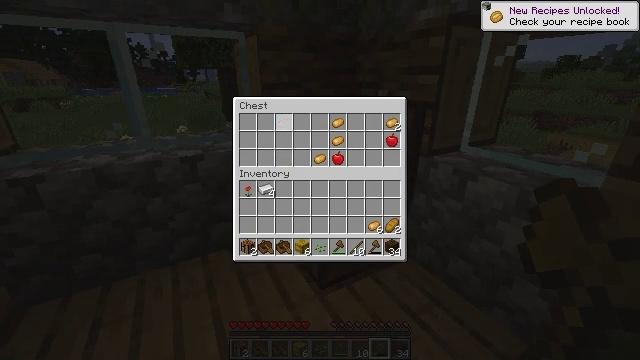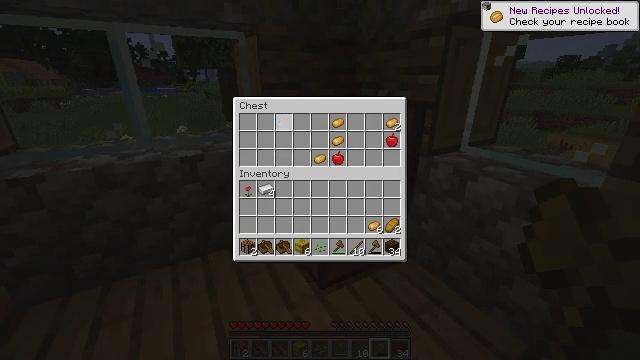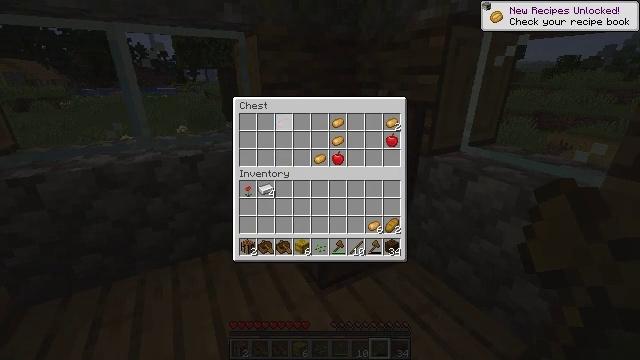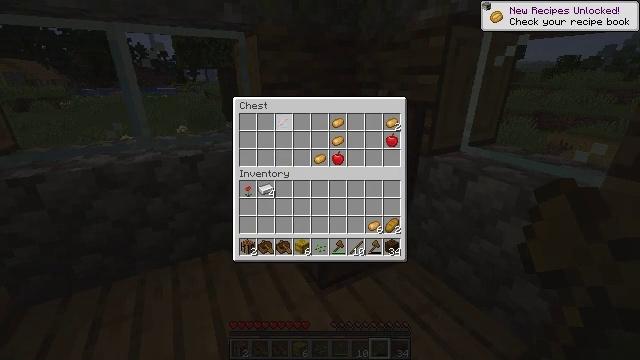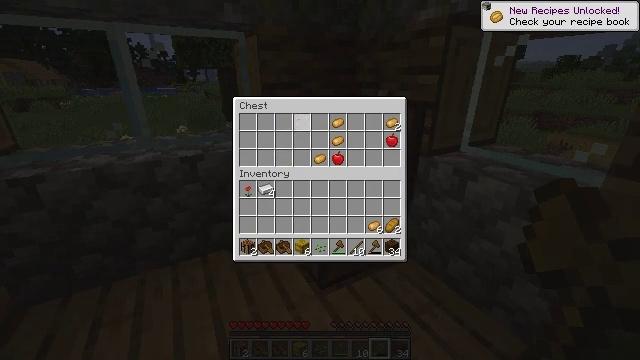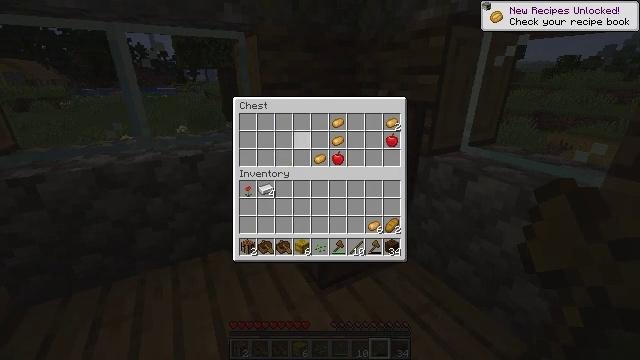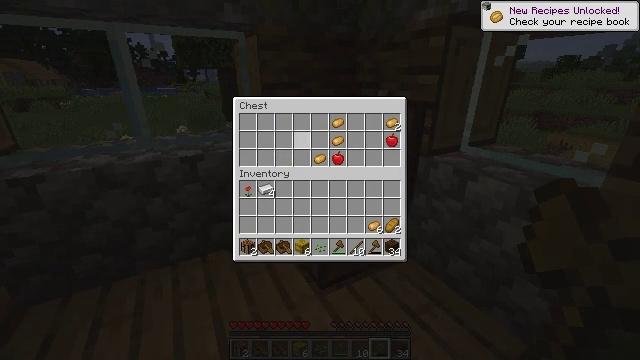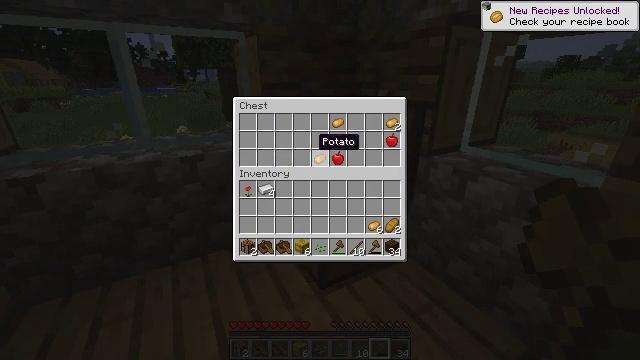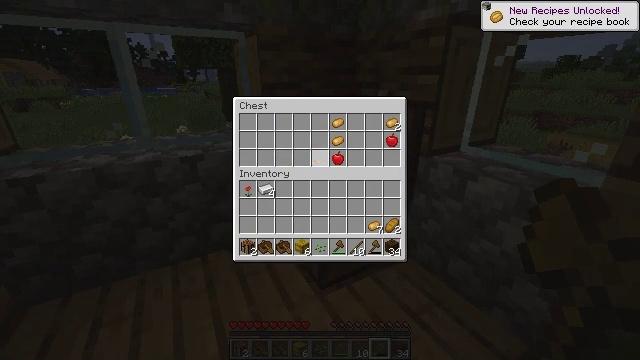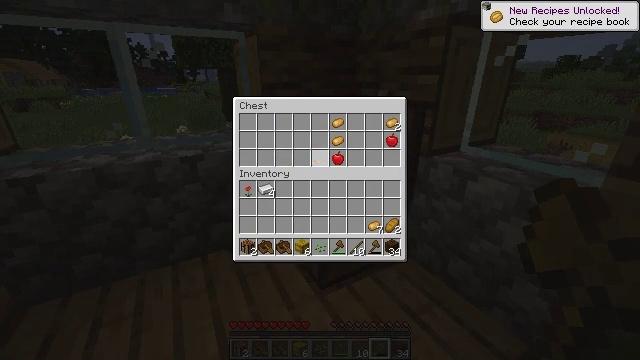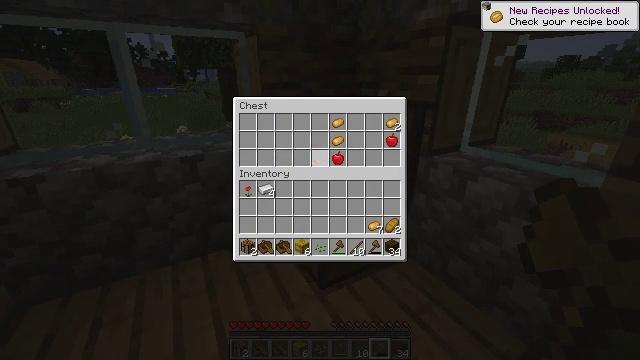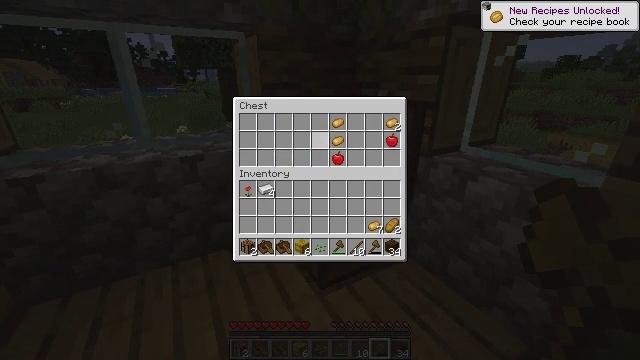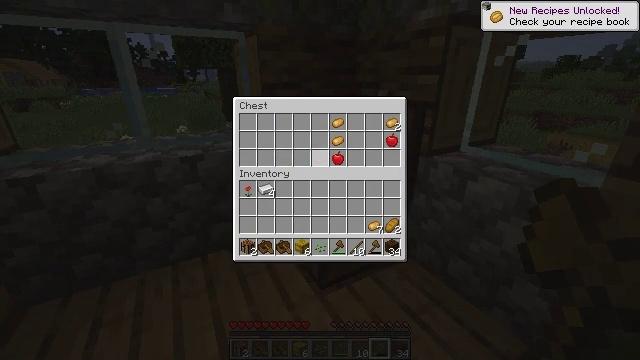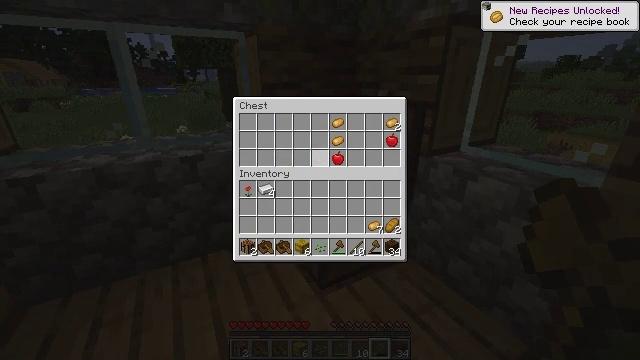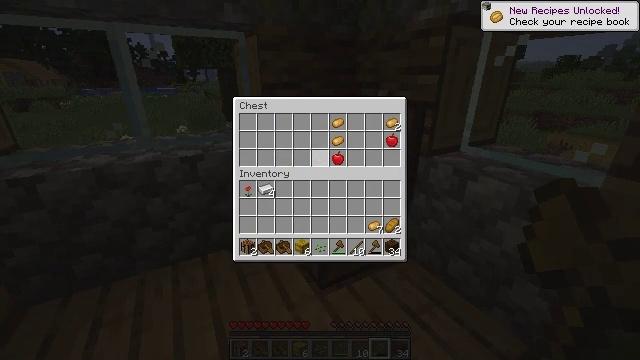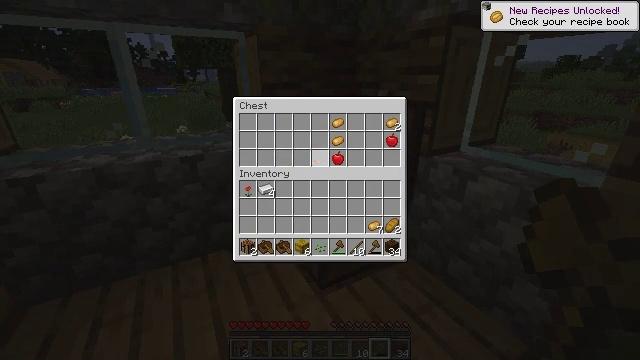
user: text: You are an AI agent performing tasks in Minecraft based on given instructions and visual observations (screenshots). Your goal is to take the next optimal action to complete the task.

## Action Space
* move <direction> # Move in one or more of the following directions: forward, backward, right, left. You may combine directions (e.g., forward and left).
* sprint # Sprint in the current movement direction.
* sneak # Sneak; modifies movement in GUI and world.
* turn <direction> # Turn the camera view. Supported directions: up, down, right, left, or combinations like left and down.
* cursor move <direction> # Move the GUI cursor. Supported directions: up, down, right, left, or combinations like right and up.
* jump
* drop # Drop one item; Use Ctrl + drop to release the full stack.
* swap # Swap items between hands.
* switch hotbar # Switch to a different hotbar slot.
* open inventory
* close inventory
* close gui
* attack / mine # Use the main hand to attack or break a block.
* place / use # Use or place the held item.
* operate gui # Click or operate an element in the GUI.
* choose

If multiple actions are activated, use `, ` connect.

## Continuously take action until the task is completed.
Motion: motion action
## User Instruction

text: Remove the white bed from its place.
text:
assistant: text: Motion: sneak, operate gui
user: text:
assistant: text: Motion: sneak, operate gui
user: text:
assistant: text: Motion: sneak
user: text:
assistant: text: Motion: sneak, cursor move right
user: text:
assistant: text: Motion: sneak
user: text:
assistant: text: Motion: sneak, cursor move down
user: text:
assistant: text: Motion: sneak
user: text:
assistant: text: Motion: sneak, operate gui
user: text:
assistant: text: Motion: sneak, operate gui
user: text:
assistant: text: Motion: sneak, cursor move right
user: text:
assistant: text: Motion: sneak
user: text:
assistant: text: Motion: sneak
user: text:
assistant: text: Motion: sneak
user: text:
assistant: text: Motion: sneak, operate gui
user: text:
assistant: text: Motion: sneak, operate gui
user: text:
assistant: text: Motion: sneak, cursor move right, operate gui
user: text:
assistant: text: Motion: sneak, cursor move right
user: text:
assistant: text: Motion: sneak
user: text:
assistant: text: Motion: sneak, operate gui
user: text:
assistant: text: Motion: sneak, operate gui
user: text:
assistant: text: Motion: sneak, cursor move left, operate gui
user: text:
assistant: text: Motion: sneak
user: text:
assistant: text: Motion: sneak, operate gui
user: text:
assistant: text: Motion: sneak, operate gui
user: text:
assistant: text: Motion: sneak, operate gui
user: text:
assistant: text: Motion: sneak
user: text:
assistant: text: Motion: sneak, operate gui
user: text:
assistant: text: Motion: sneak, operate gui
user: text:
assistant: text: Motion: sneak, operate gui
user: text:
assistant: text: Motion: sneak